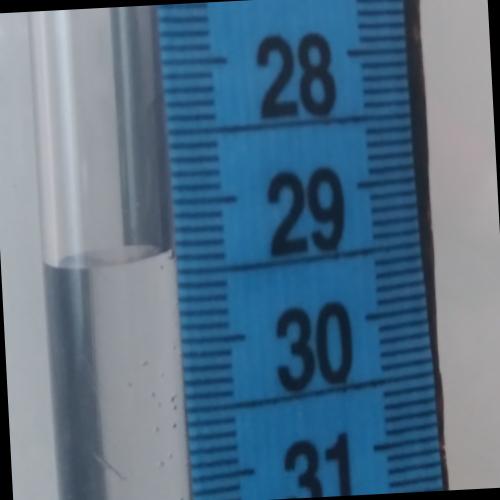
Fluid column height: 29.4 cm